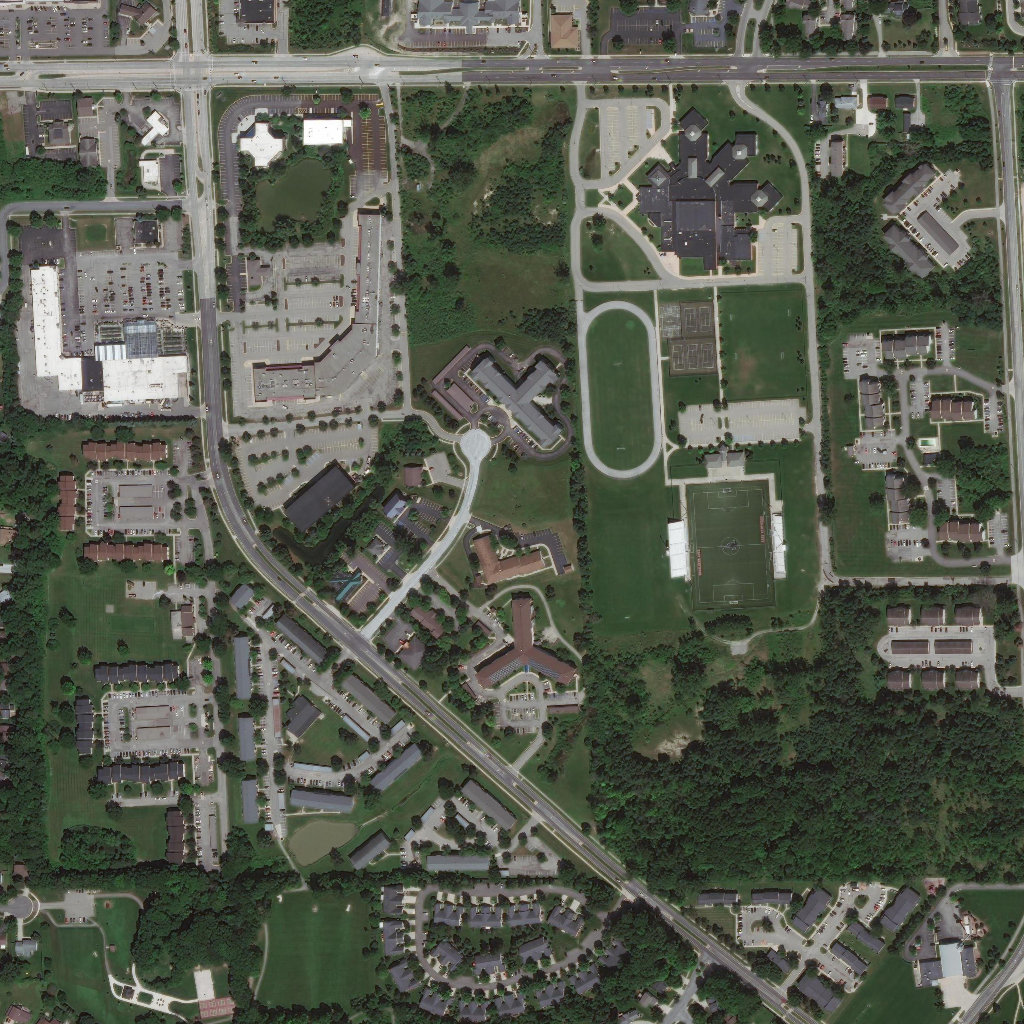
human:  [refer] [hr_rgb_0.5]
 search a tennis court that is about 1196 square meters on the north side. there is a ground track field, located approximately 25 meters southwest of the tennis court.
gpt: <box>[[66, 29, 69, 33, 0]]</box>

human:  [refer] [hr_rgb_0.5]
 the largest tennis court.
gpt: <box>[[65, 32, 69, 36, 0]]</box>